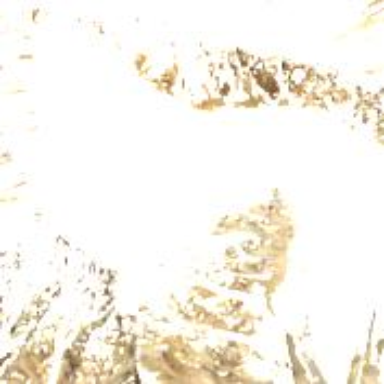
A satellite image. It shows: Majestic glacier in the distance.